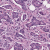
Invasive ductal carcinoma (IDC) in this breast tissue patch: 1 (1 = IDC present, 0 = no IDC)